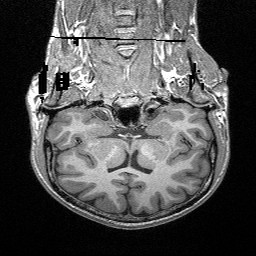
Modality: T1w
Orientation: sagittal
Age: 23
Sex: male